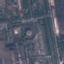
Land use / land cover class: Industrial